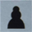
Piece: bP